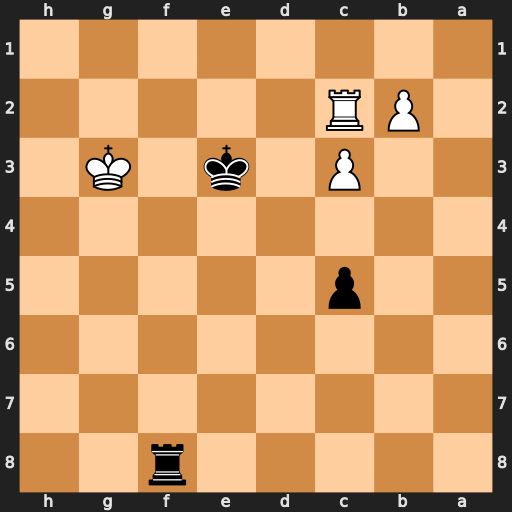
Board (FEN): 5r2/8/8/2p5/8/2P1k1K1/1PR5/8
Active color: b
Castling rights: -
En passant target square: -
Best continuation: Rg8+ Kh3 c4 Kh4 Rd8 Kg5 Rd2